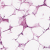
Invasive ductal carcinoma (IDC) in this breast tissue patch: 0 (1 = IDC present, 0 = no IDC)